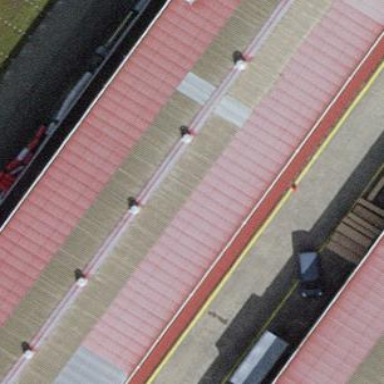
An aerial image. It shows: Warehouse.